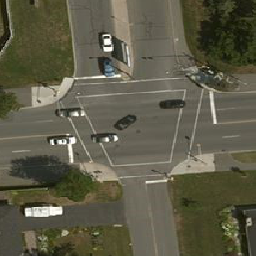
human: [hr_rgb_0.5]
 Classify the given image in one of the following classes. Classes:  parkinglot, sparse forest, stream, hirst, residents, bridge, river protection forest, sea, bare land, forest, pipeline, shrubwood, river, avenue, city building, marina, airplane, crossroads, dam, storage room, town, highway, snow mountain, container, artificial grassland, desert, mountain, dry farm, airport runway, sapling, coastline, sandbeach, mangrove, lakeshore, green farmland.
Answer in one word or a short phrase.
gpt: crossroads